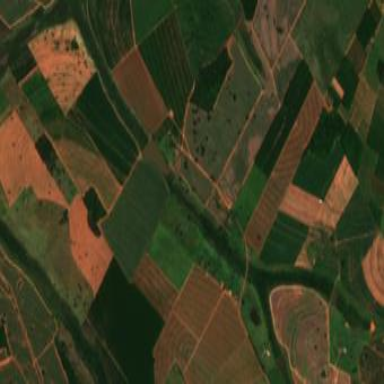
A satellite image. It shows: Farmland with sugarcane crops producing sugar cane.